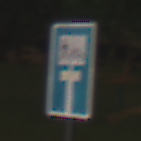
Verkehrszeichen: SackgasseRadverkehrFussgaengerDurchlaessig
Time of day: Night
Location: Outdoor (Nature)
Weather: Clear
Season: NotSpecified
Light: Natural